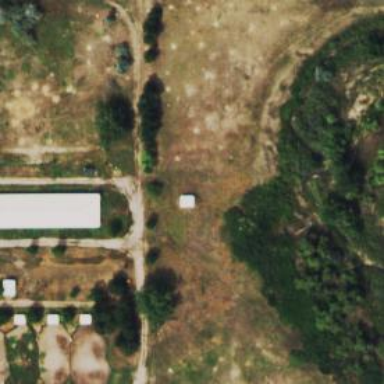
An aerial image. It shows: Driveway leading to service road.